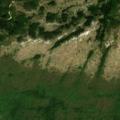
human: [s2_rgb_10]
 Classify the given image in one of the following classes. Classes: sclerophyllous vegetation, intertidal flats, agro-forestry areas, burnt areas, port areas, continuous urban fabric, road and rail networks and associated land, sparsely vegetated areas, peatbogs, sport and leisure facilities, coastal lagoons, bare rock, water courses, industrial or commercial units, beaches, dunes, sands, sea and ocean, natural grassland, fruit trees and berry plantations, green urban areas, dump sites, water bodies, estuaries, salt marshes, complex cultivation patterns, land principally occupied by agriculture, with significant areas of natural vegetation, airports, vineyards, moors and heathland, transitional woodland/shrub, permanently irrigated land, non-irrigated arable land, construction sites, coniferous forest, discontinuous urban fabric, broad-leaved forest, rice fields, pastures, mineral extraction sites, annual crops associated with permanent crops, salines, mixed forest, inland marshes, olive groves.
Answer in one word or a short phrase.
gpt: broad-leaved forest, transitional woodland/shrub, sparsely vegetated areas